Question: Count the number of objects in the diagram.
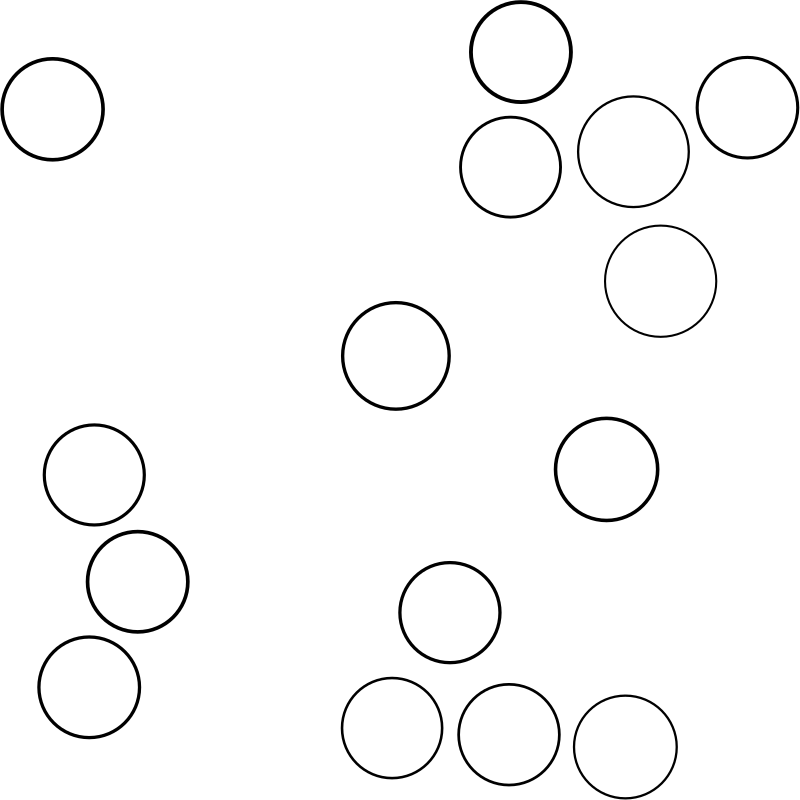
Answer: 15